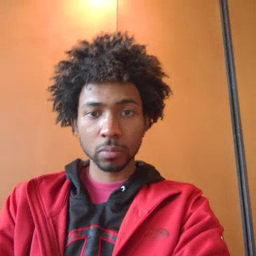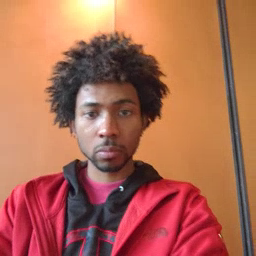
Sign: green